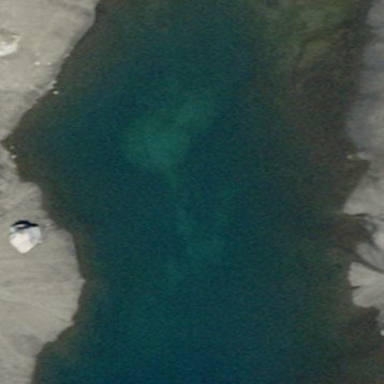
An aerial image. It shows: Lake with natural water.